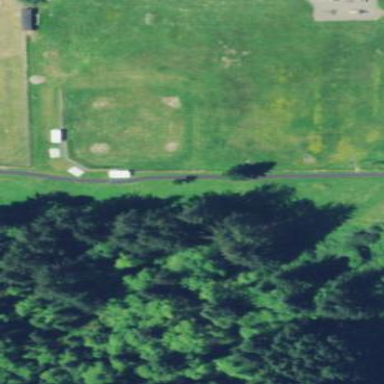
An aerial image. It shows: Baseball pitch for leisure and sports activities.